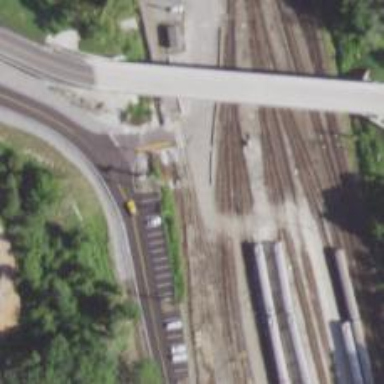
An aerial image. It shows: Electrified rail yard for railway service.